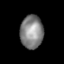
Tissue: lung
Cell type: Epithelial cells
Senescence score: 0.2148
Nuclear area (px): 747
Mean DAPI intensity: 131.028